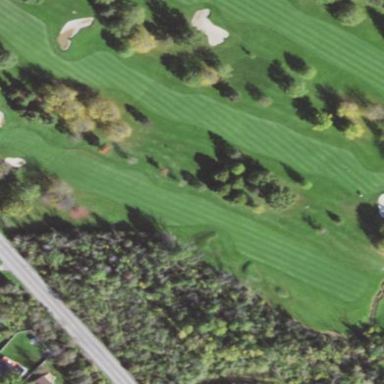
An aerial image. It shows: Grassy area designated as golf fairway.